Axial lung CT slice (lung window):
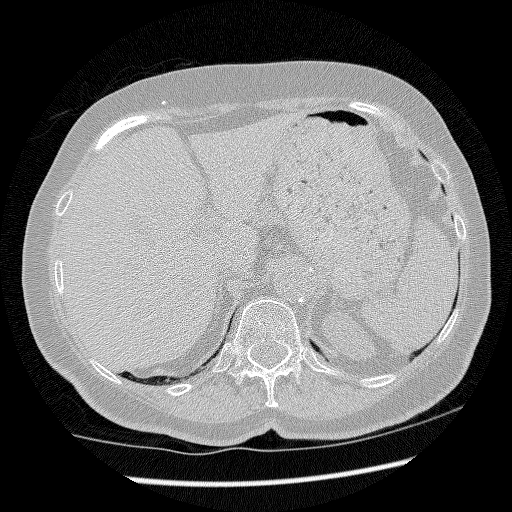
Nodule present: no